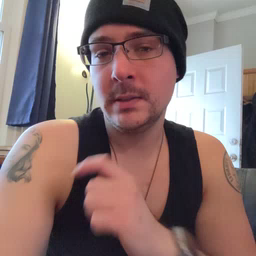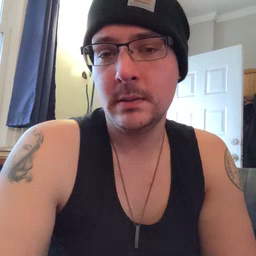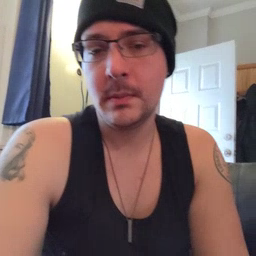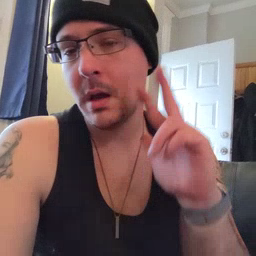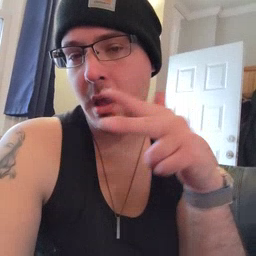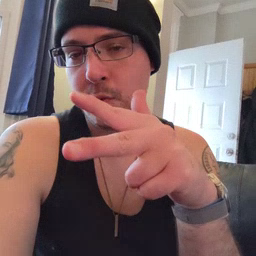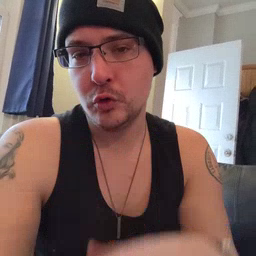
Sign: helicopter